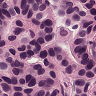
Metastatic tissue present: yes